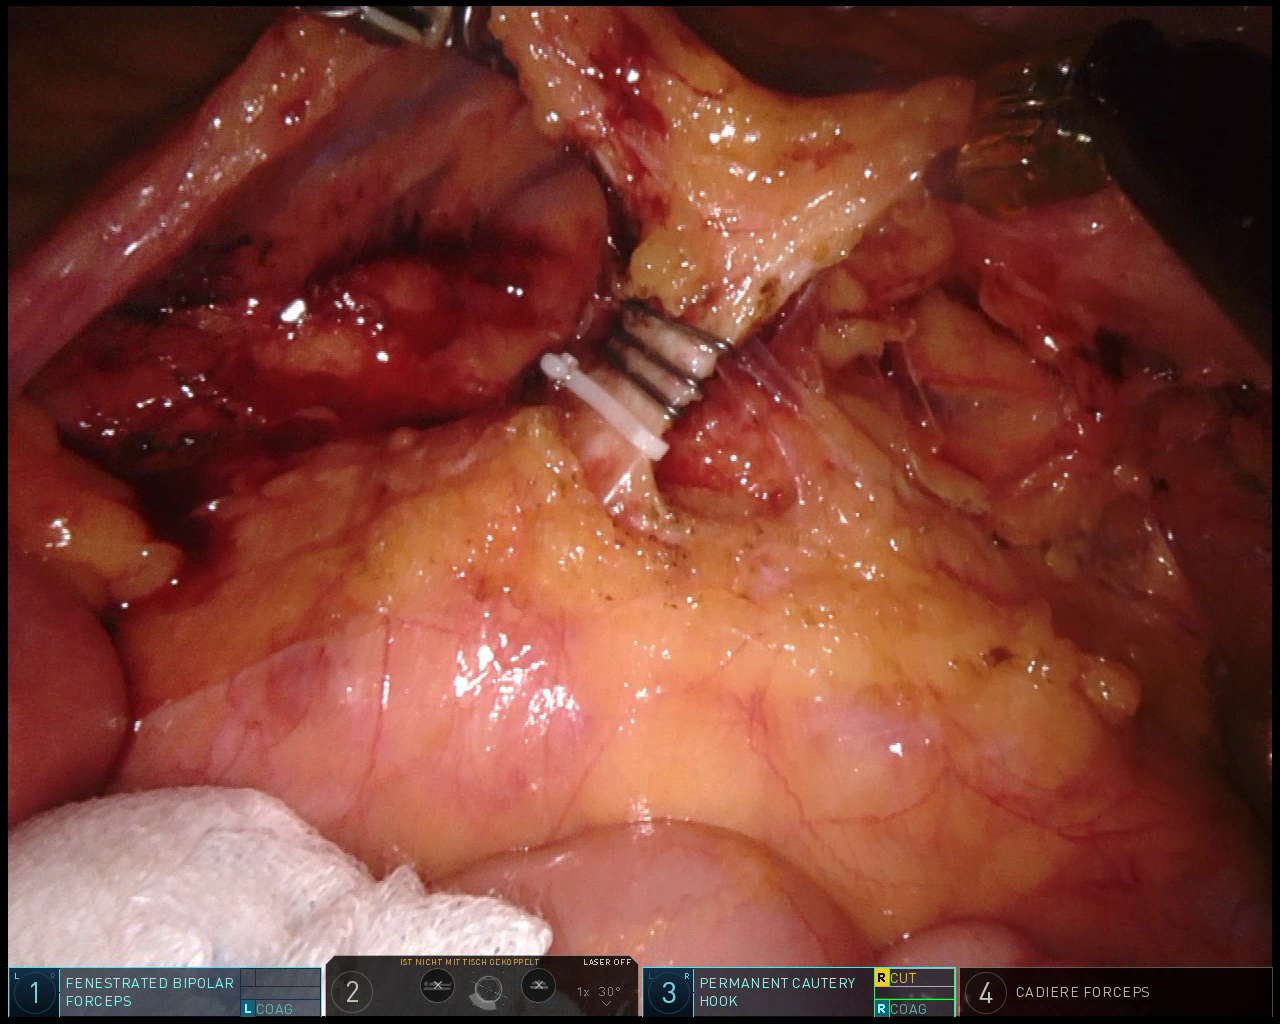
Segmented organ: intestinal_veins
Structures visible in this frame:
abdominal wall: no
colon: no
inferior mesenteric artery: yes
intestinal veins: yes
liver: no
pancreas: no
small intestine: yes
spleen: no
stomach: no
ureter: no
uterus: no
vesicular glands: no